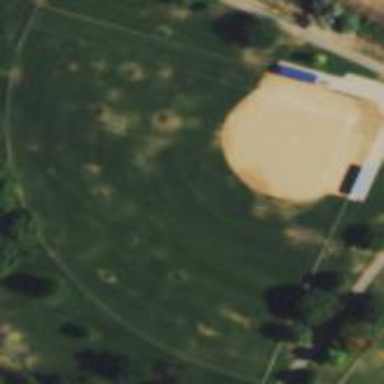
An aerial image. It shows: Softball pitch for leisure land activities.